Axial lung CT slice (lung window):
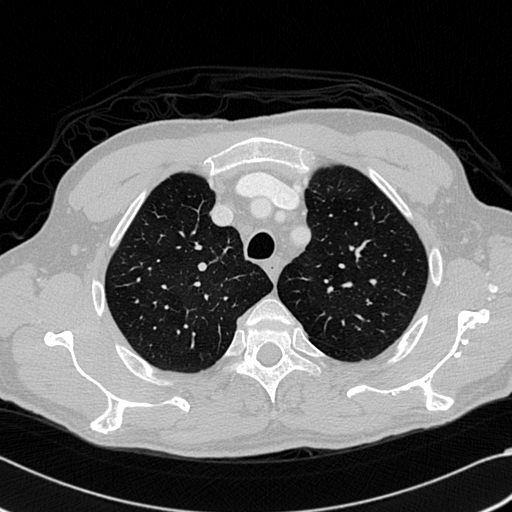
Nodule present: no